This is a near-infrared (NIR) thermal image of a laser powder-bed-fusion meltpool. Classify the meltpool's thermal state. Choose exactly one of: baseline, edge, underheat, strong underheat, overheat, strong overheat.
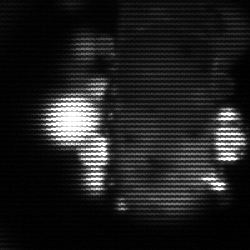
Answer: strong underheat